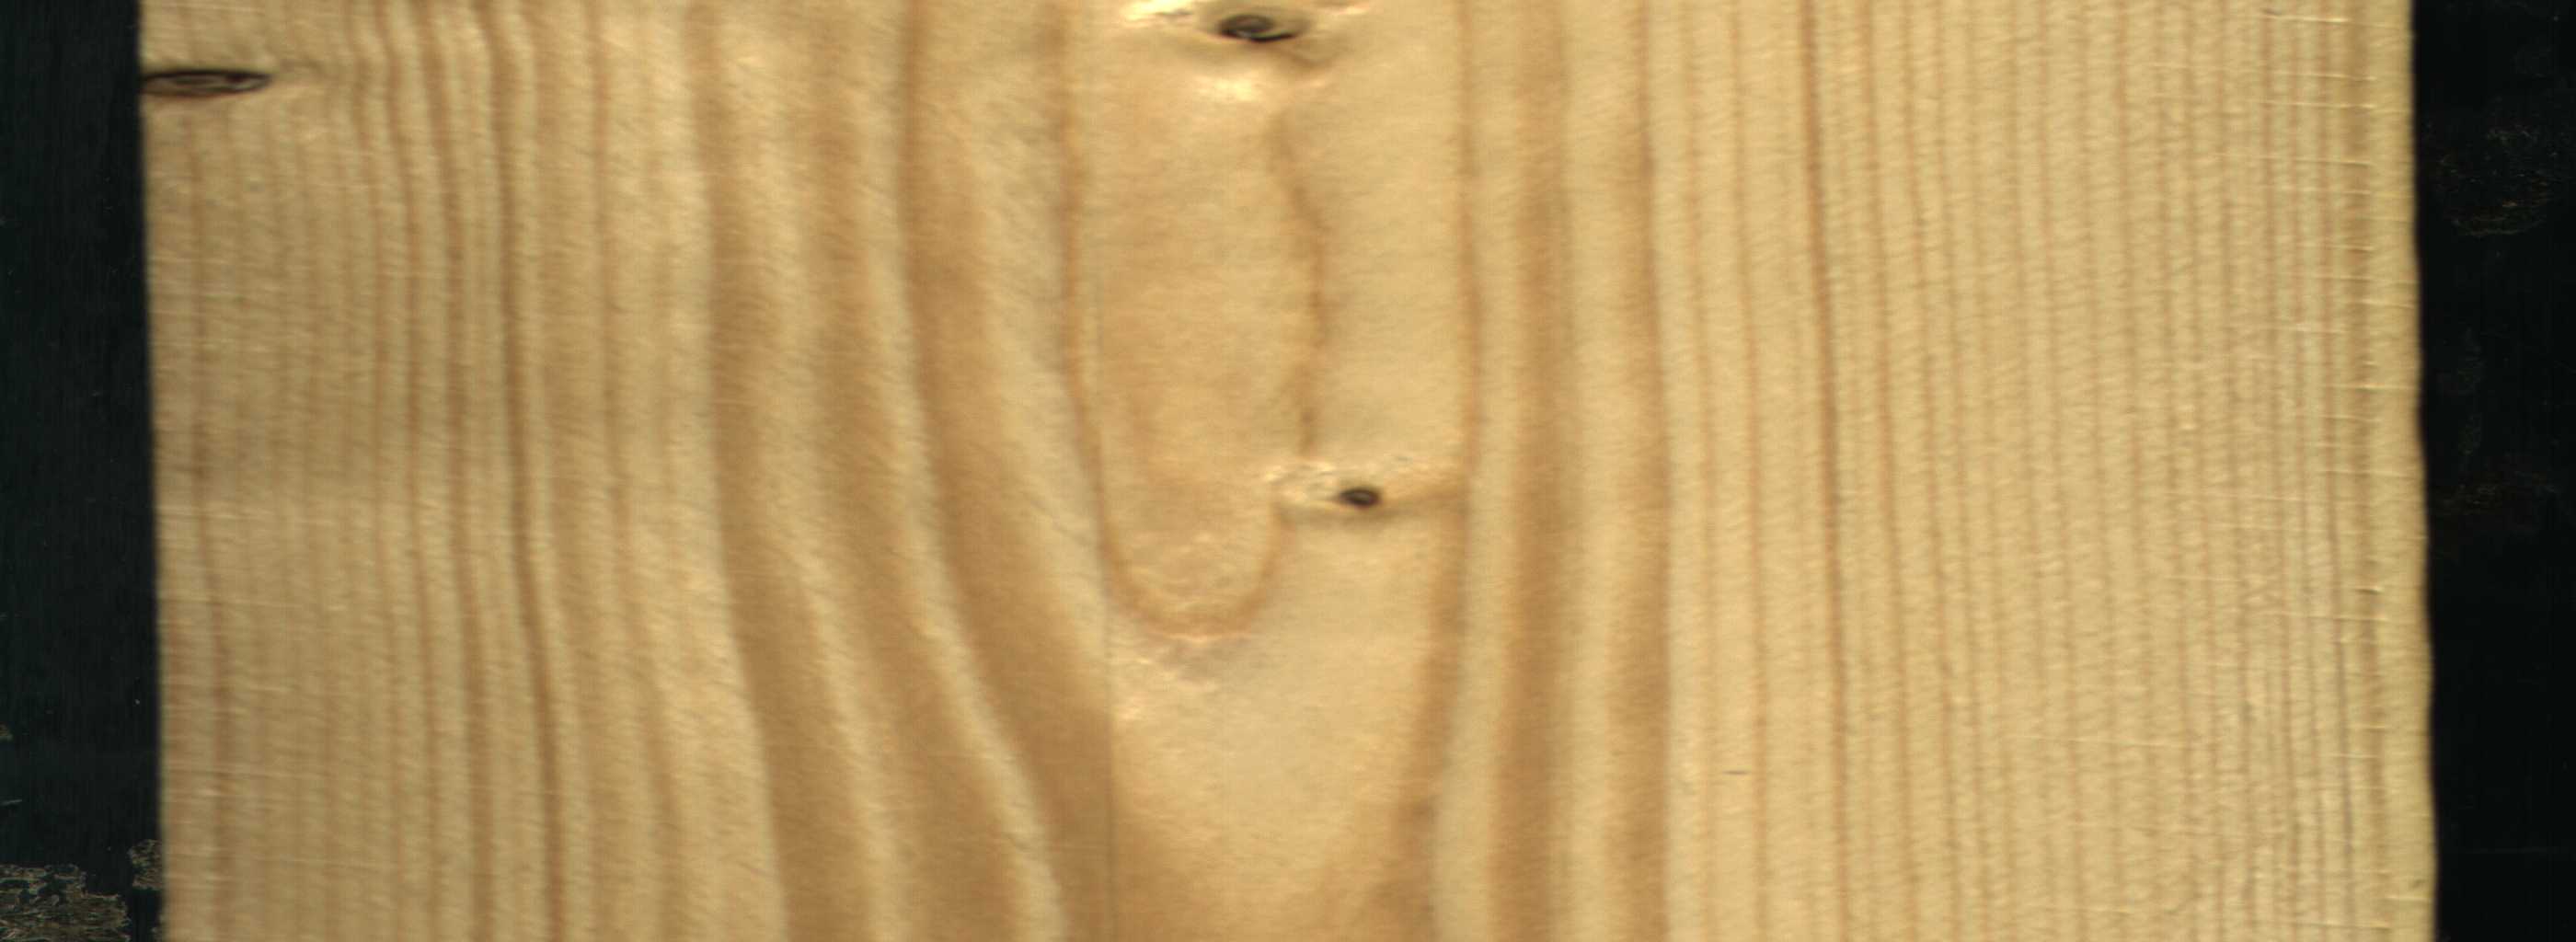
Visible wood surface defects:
Dead_Knot
Dead_Knot
Live_Knot